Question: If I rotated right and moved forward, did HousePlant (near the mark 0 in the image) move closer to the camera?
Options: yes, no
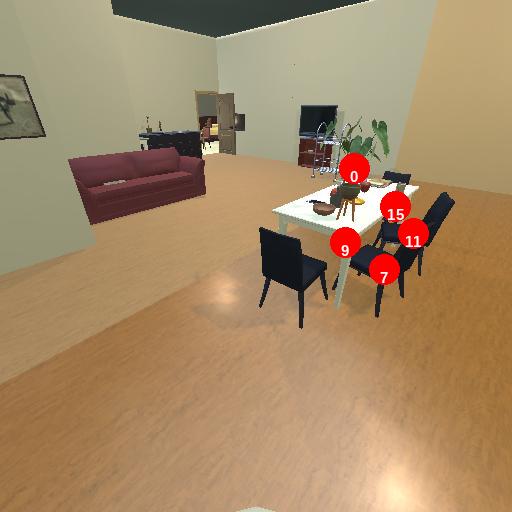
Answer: yes